Question: Given a sentence 'hello world', the vocabulary is
{hello, world} + {<hel, hell, ello, llo>, <wor, worl, orld, rld>},
for convenience, just list all 4-gram.
In my comprehension, the word2vec skipgram will maximize

What will fasttext skipgram do?
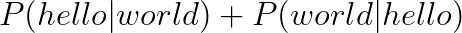
Answer: ## tl;dr
The optimization criterion is the same, the difference is how the model gets the word vector.
## Using formulas
Fasttext optimizes the same criterion as the standard skipgram model (using the formula from the <URL>:
<URL>
with all the approximation tricks that make the optimization computationally efficient. In the end, they get this:
<URL>
There is a sum over all words and approximate the denominator using some negative samples . The crucial difference is in the function . In the original skip-gram model, it is a dot product of the two word embeddings.
However, in the FastText case, the function is redefined:
<URL>
Word is represented as a sum of all n-grams the word consist of plus a vector for the word itself. You basically want to make no only the word, but also all its substrings probable in the given context window.